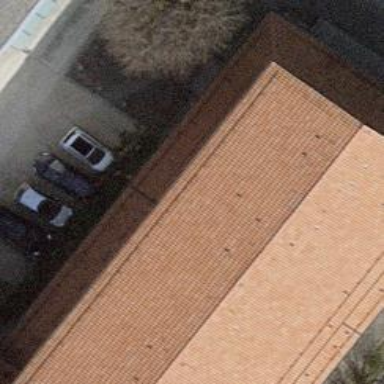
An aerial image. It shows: Part of building.